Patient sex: M
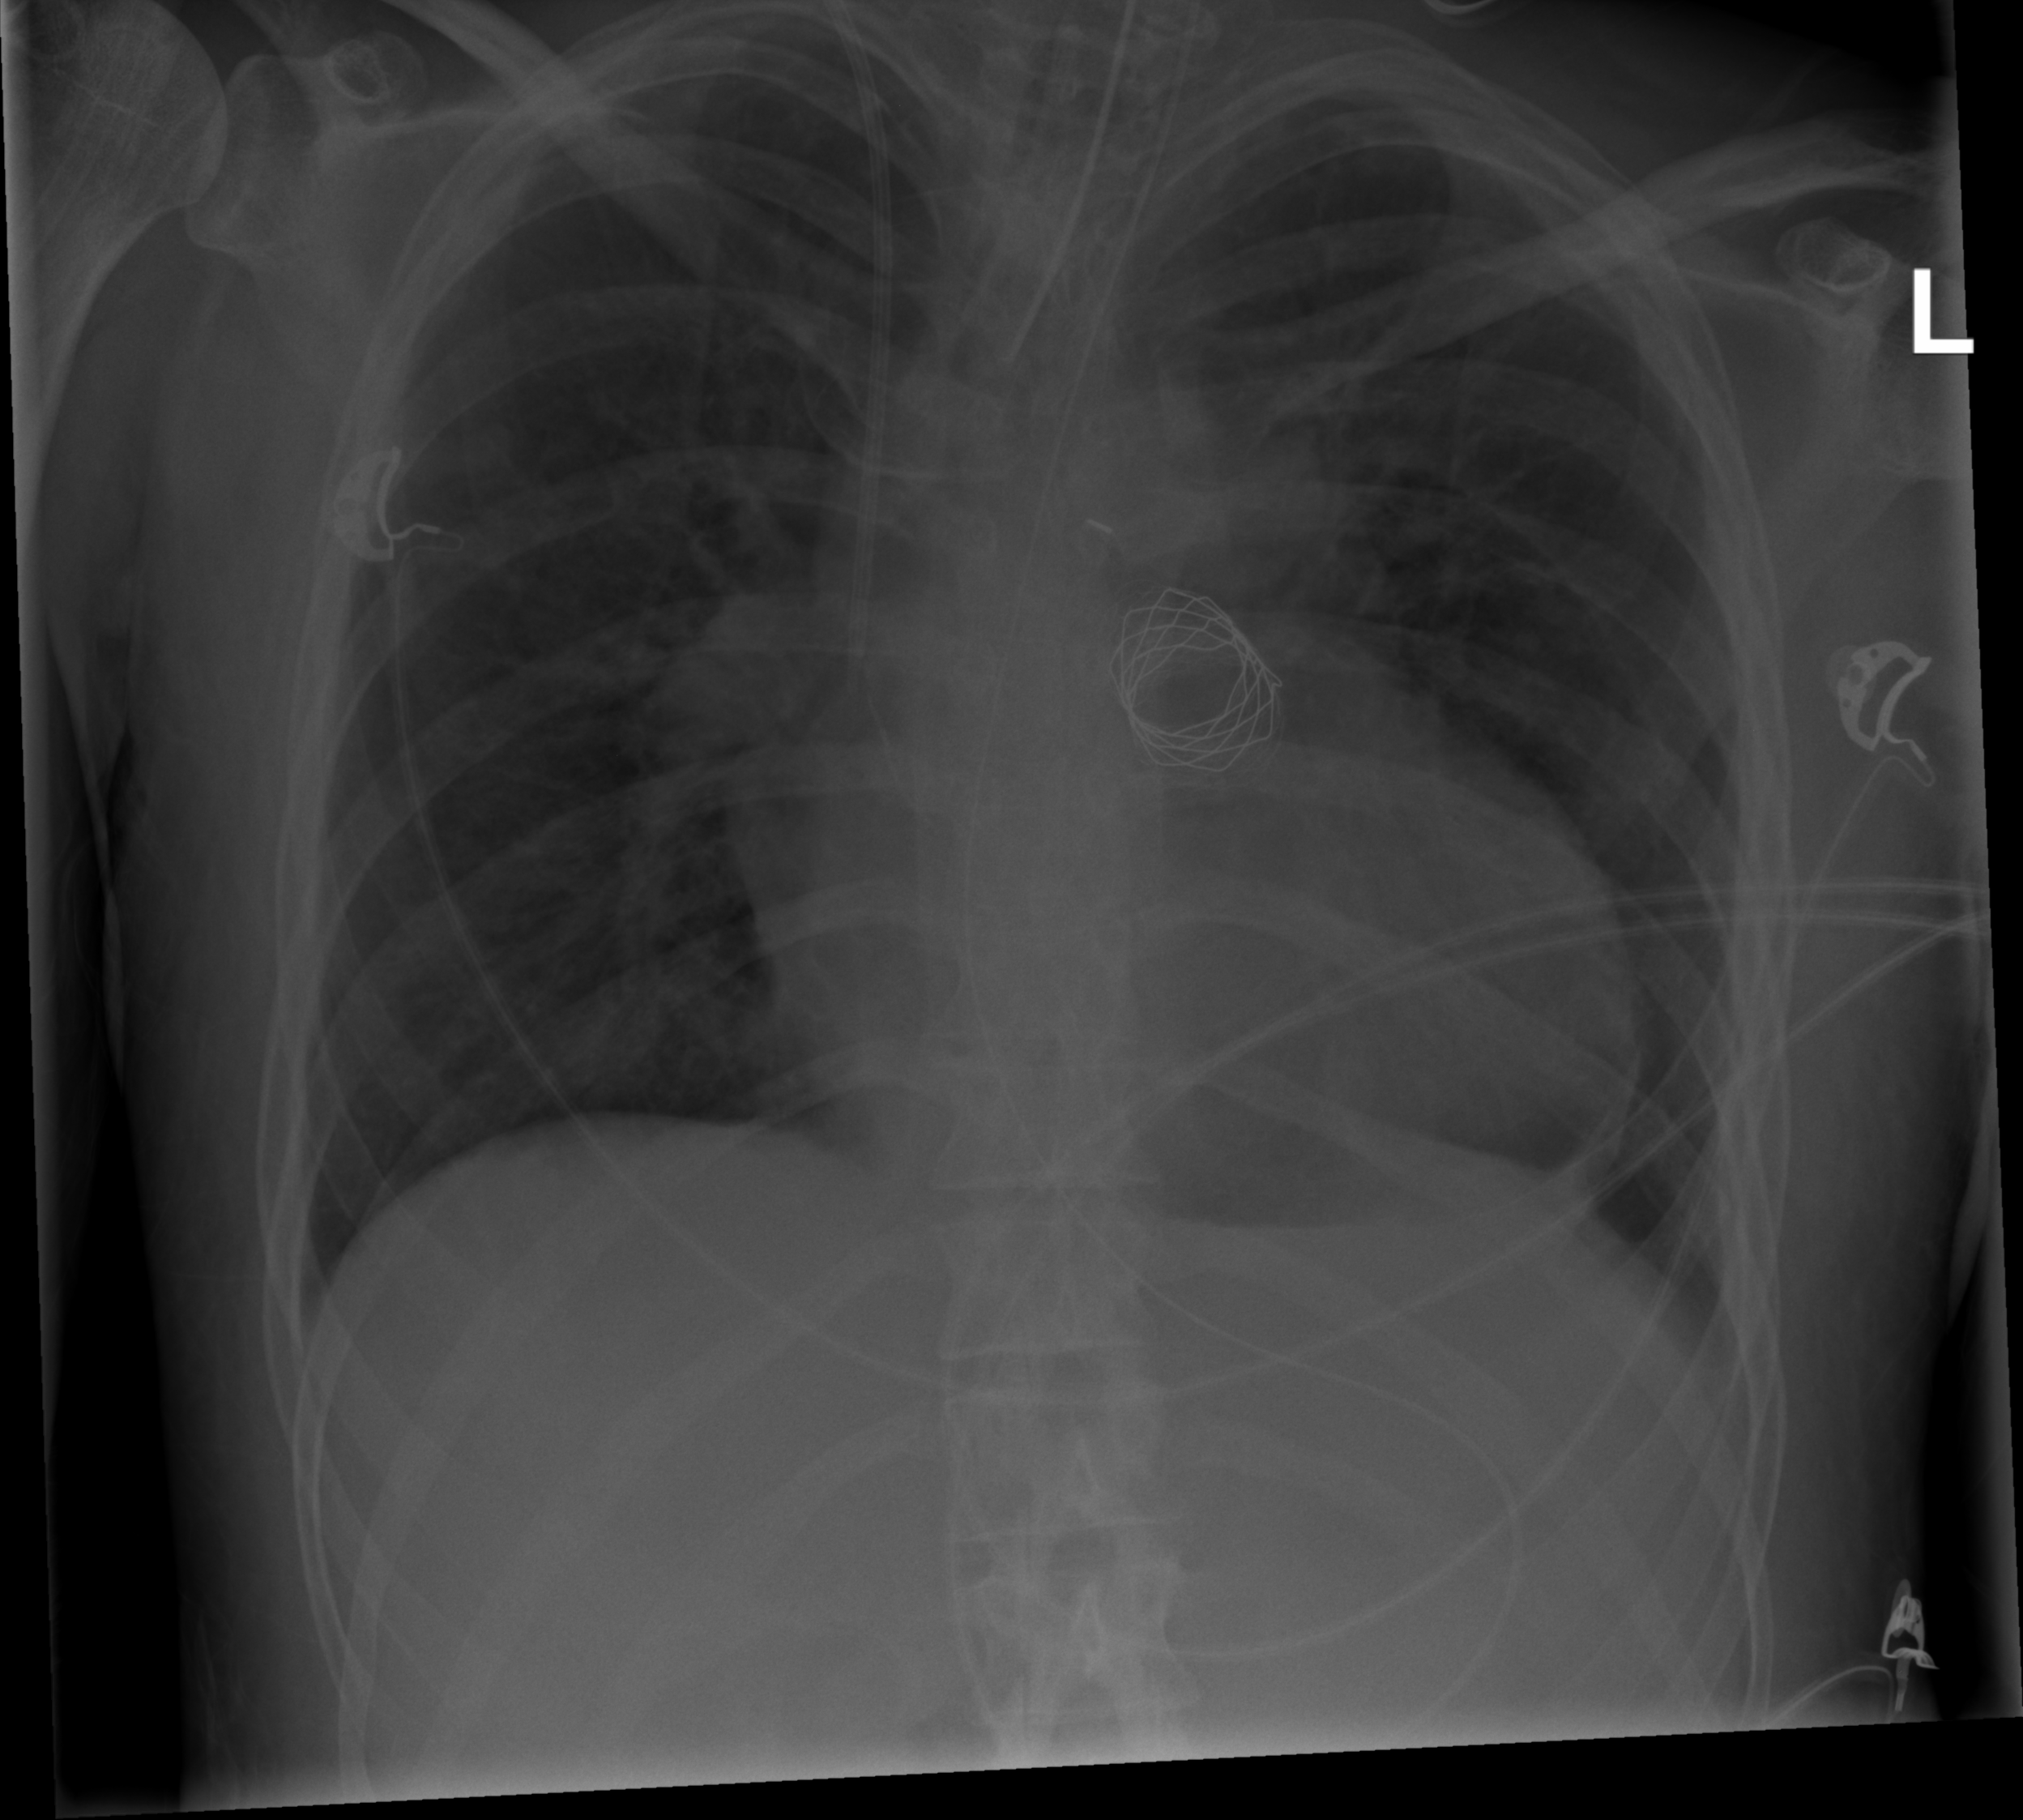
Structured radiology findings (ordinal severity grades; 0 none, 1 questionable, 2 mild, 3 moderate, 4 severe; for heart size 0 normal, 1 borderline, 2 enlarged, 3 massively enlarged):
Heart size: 2
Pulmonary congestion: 0
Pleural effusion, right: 0
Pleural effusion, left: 1
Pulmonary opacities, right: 0
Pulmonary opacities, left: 0
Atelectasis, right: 0
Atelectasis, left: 0